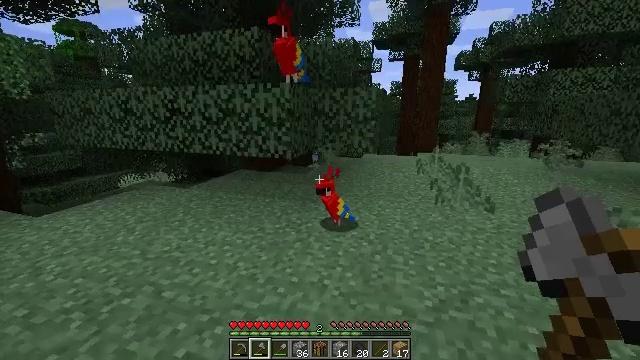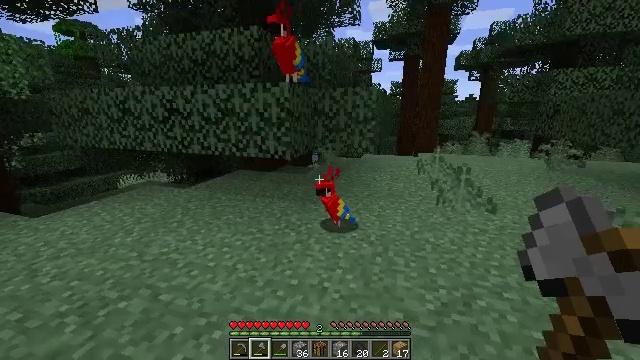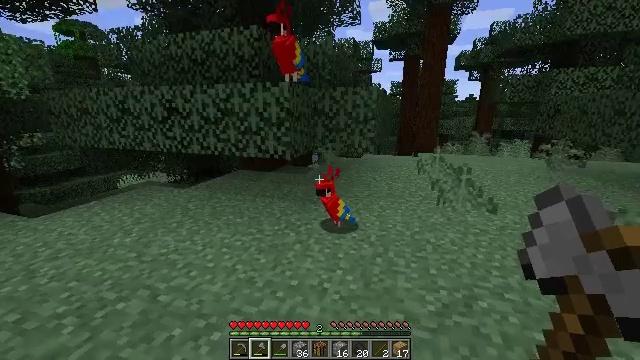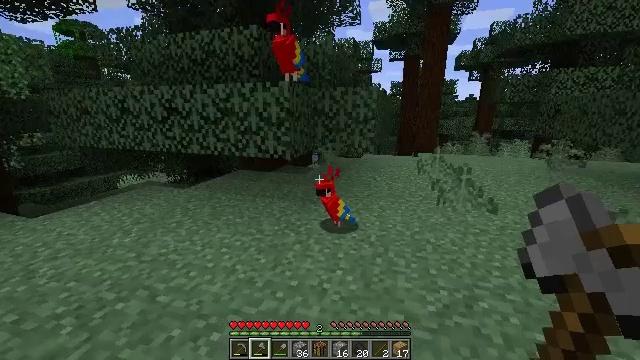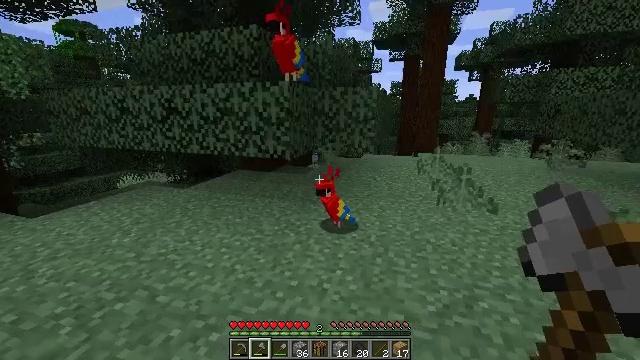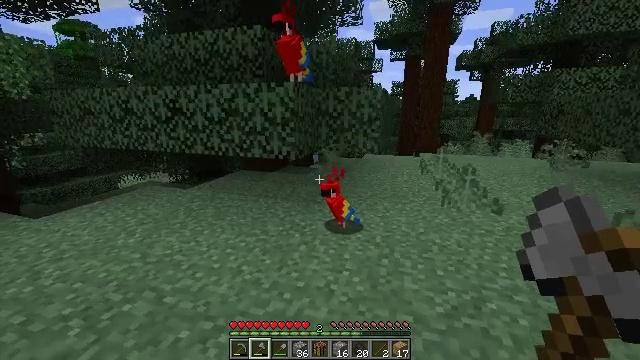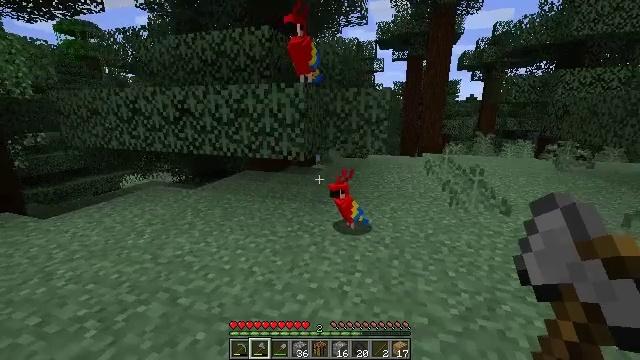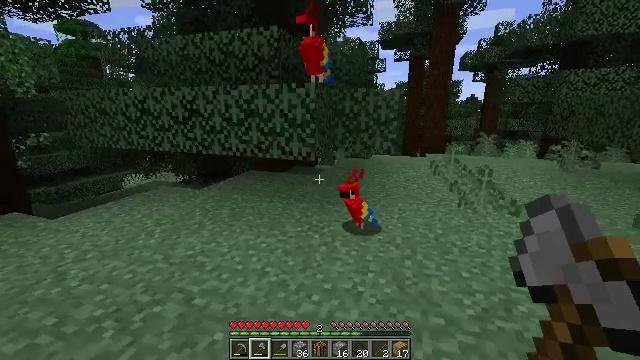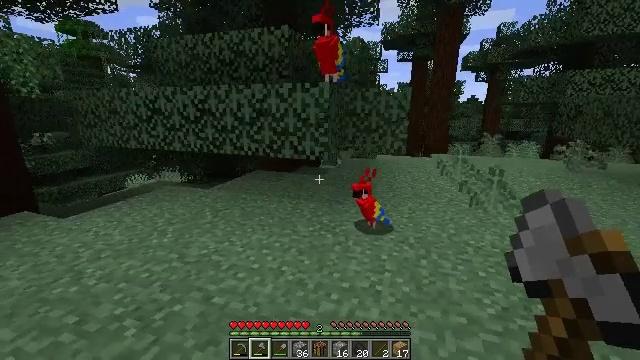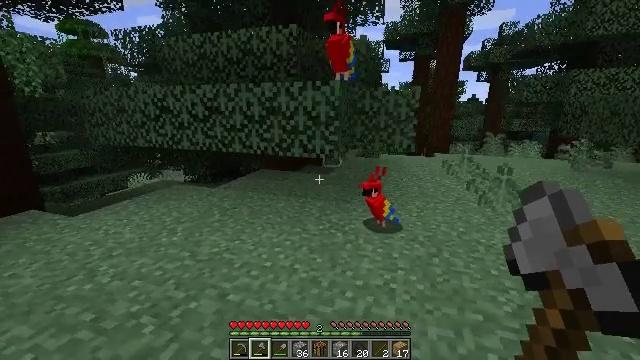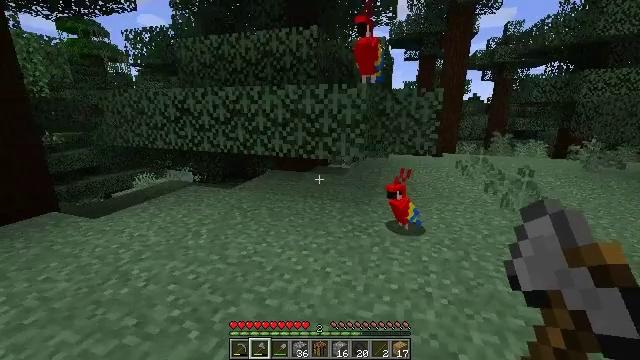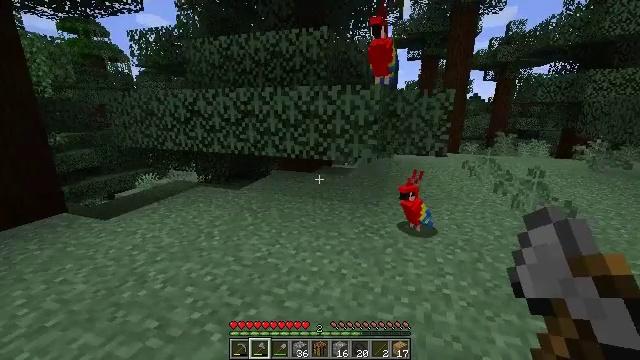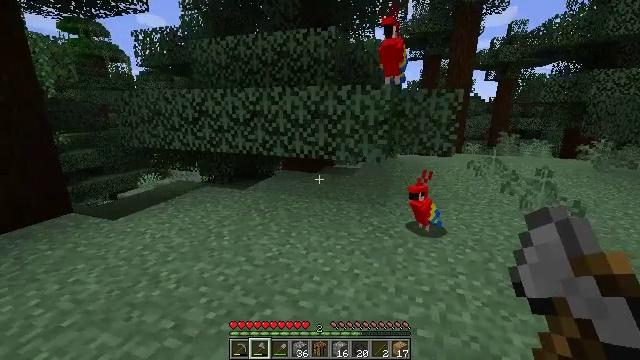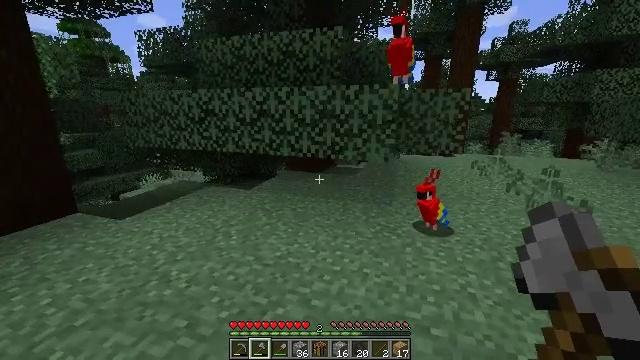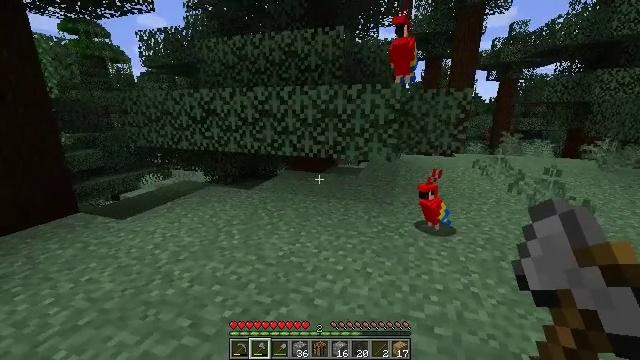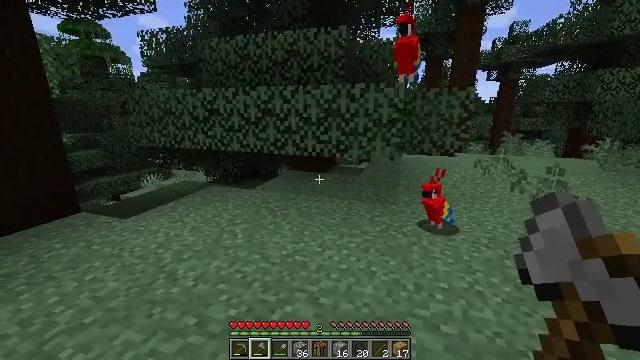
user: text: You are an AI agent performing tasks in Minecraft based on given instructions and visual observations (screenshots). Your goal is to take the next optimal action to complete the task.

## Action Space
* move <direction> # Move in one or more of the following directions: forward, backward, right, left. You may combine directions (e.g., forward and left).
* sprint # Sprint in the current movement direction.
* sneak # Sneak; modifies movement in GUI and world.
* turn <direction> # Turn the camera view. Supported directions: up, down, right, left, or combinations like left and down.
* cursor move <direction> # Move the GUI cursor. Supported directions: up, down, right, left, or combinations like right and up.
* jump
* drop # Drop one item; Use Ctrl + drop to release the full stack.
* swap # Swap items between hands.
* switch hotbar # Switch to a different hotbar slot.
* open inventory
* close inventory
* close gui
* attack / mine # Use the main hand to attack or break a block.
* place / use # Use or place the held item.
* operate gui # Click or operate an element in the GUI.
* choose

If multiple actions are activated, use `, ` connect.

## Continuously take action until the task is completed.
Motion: motion action
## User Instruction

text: End the life of a parrot.
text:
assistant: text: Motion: no_op
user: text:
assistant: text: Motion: no_op
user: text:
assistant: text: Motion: no_op
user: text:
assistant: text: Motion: no_op
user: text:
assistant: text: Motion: move left
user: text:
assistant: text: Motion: move left
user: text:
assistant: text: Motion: move left
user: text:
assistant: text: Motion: move left
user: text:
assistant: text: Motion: move left
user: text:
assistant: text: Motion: move left
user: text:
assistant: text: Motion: move left
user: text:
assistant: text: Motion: no_op
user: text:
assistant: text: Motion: no_op
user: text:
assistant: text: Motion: no_op
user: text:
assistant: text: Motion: no_op
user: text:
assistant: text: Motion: no_op
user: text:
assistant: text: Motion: no_op
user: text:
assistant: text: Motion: turn up
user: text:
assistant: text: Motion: move forward, turn up
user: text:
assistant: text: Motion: move forward, turn up
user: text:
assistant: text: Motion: move forward, turn right and up
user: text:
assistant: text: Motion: move forward, turn right and up
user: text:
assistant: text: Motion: move forward, turn right and up
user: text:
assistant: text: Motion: move forward, turn right and up
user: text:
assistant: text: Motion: turn right and up
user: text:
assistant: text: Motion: turn right and up
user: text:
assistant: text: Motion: turn right and up
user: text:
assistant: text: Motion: turn right and up
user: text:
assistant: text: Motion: turn right and up
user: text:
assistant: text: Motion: turn up